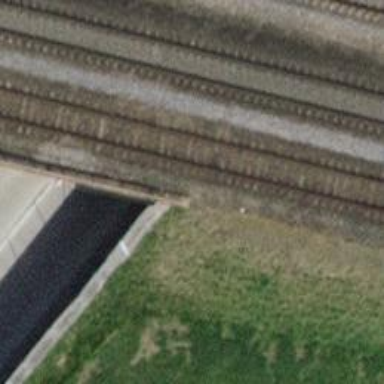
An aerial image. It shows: Bridge carrying single electrified rail track used for siding service. The track is equipped with contact line.